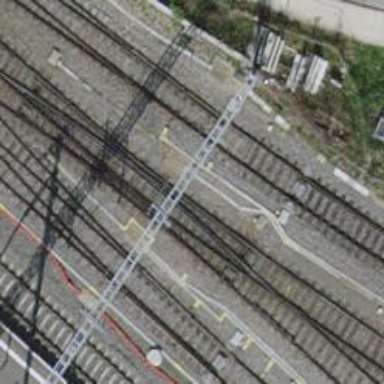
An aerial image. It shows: Railway siding with one electrified track and contact line for powering the train.